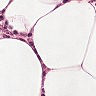
Metastatic tissue present: no